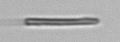
Label: fiber